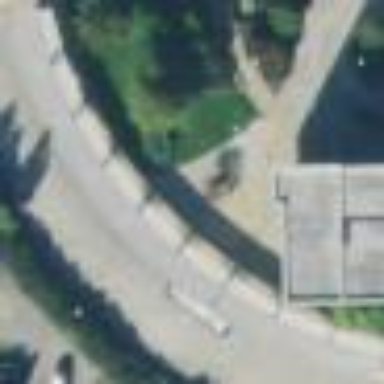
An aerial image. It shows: Bus station located under roof.